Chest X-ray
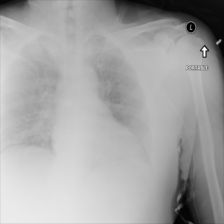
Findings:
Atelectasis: negative
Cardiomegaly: negative
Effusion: negative
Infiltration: negative
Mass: negative
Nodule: negative
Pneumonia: negative
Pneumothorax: negative
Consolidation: negative
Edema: negative
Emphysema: negative
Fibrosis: negative
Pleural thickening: negative
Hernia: negative